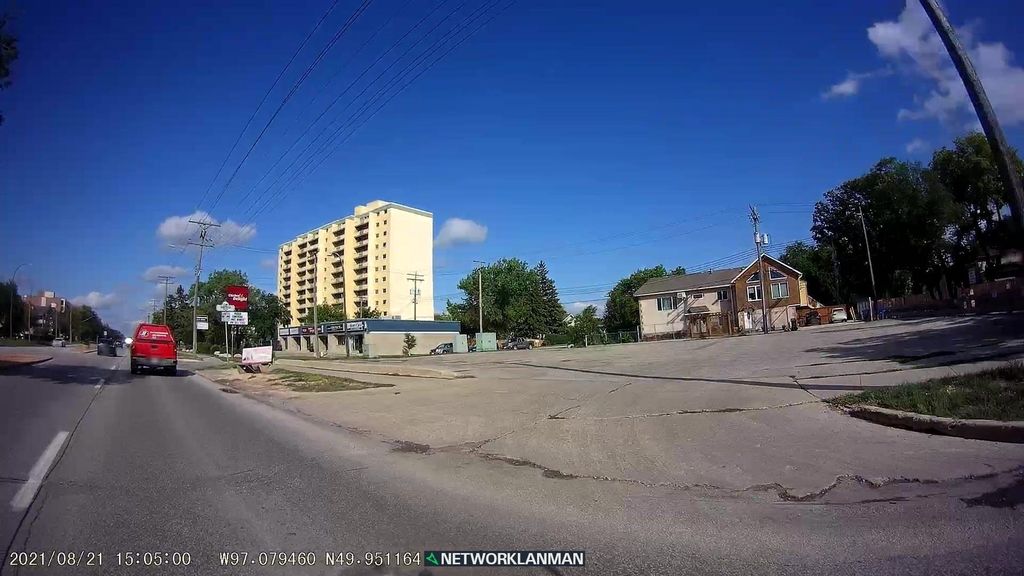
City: winnipeg